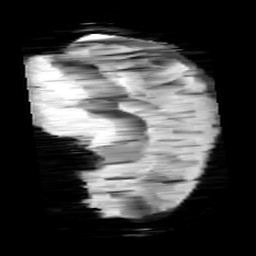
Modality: minIP
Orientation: sagittal
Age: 13
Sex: male
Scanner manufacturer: siemens
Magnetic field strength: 3 T
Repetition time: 0.027 s
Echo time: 0.02 s